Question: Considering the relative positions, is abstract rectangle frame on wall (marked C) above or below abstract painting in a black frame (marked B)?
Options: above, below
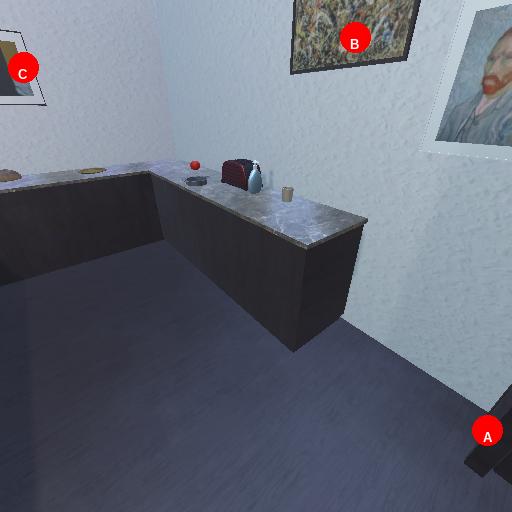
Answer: above